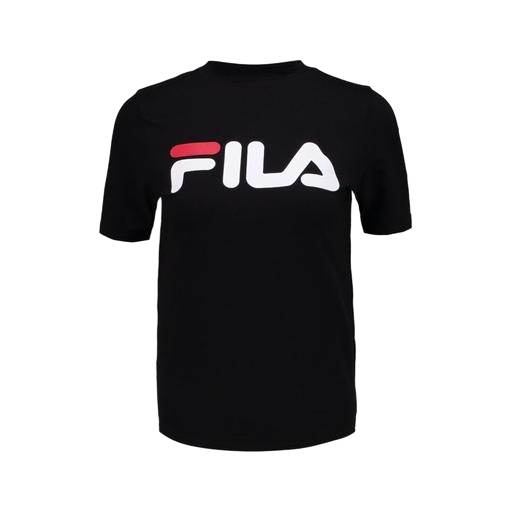
black short-sleeve graphic tee, black logo graphic tee, black logo-print t-shirt, white background